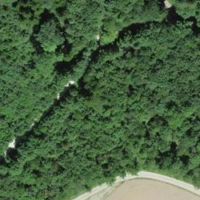
EUNIS habitat code: 45
Species observed at this site:
Chaerophyllum temulum
Prunus spinosa